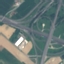
Land use / land cover: Highway